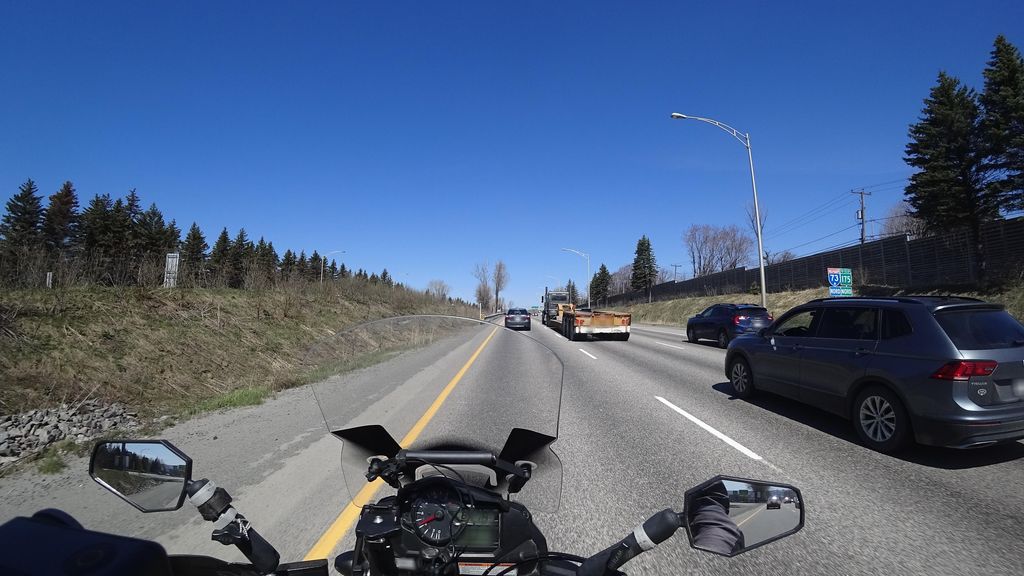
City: quebec_city